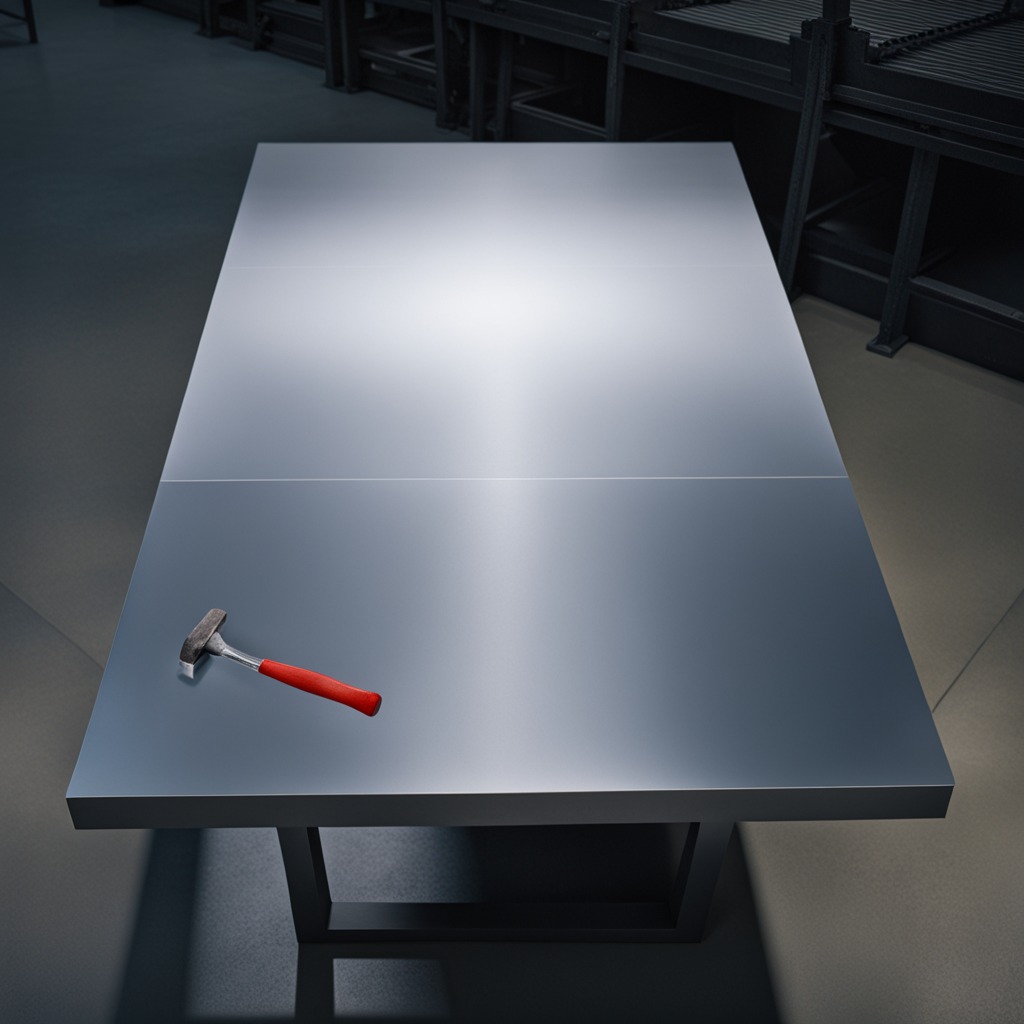
A hammer is lying on the tabletop.